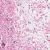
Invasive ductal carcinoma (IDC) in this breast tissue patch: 0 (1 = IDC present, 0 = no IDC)